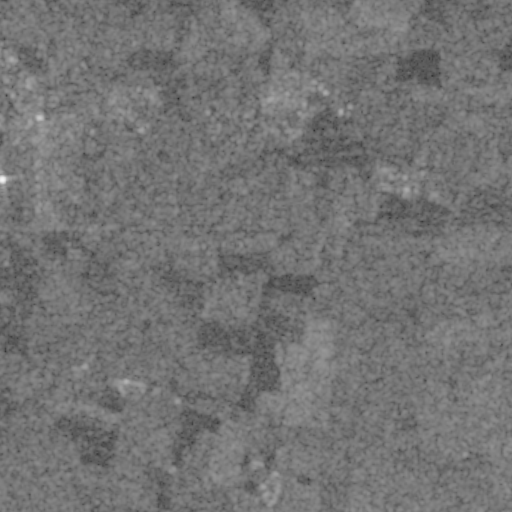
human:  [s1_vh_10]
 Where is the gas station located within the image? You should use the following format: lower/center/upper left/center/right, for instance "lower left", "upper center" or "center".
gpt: The gas station is located in the upper left of the image.
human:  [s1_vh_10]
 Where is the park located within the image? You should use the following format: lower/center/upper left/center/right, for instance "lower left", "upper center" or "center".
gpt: The park is located in the upper of the image.
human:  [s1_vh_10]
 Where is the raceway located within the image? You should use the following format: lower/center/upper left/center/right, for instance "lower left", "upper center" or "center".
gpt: The raceway is located in the upper right of the image.
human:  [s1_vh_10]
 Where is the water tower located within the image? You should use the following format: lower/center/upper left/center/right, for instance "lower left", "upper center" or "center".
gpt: The water tower is located in the upper left of the image.
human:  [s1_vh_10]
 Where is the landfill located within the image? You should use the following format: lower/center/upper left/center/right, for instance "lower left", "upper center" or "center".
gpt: There is no landfill in the image.

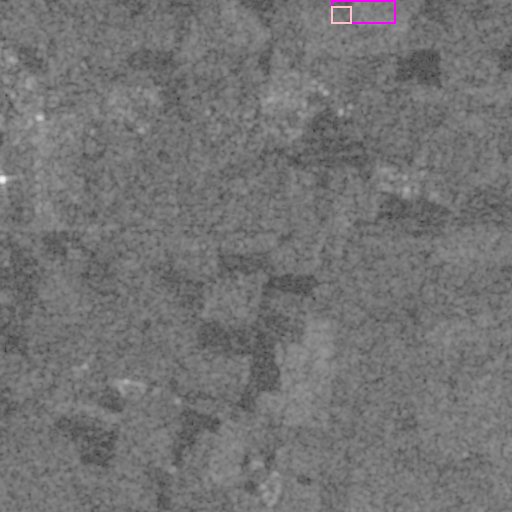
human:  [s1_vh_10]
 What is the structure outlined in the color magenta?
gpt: The structure outlined in magenta is a park.
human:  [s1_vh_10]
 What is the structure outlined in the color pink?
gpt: The structure outlined in pink is a parking lot.
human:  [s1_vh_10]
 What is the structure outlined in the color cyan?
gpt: There is no cyan outline.